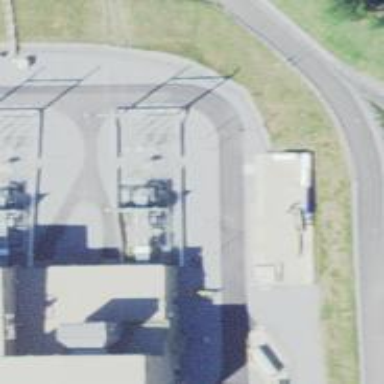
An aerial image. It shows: Switch used for power control.